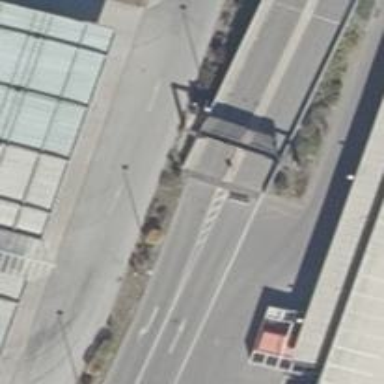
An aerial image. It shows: Concrete parking aisle on bridge designated as service road.